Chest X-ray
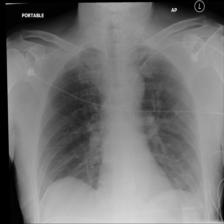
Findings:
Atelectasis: negative
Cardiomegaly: negative
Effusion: negative
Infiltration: negative
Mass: negative
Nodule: negative
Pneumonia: negative
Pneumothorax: negative
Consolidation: negative
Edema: negative
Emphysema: negative
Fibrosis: negative
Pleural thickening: negative
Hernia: negative